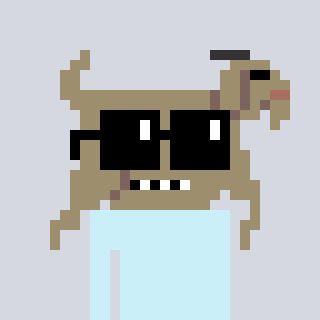
a pixel art character with square black sunglasses, a goat-shaped head and a bege-colored body on a cool background